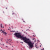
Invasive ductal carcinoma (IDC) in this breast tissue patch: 0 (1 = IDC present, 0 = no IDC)